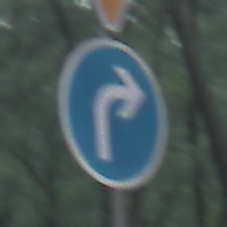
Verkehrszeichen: VorgeschriebeneFahrtrichtungRechts
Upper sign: VorfahrtGewaehren
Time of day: SunriseSunset
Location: Outdoor (Nature)
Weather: NotSpecified
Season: Autumn
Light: Natural